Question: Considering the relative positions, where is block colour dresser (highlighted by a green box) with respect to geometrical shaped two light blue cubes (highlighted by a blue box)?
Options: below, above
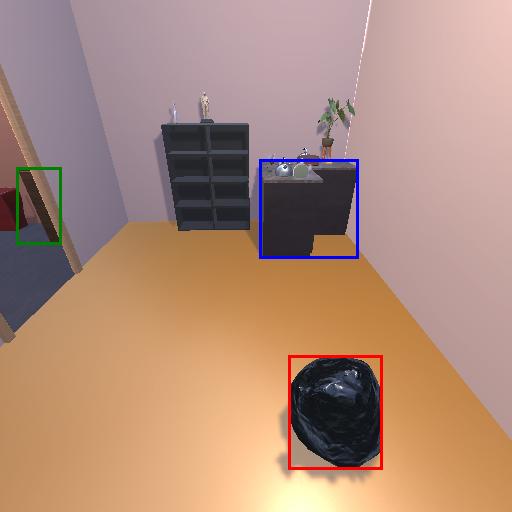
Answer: below